Question: I was doing some work today when I noticed something strange in one of my MongoDB documents:

Is it normal for Mongo to spell words within an ObjectID or is this indicative that there's an issue with the randomization that generates the '_id' field?
I'm going to keep an eye on this, but if anyone has any info on whether this should be concerning or not thanks in advance for any help.
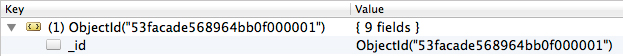
Answer: Well it's nothing but just a funny easter egg of no serious intention. Welcome to the 25th of august.
The pure chance here is that "53facade" just happens to correspond to epoch time as of:
"Mon, 25 Aug 2014 05:34:22 GMT".
Looking at the whole part of this:
> ObjectId is a 12-byte BSON type, constructed using:- - - -
So that opening 4-btye representation ( which is valid hex in all characters ) is derived from the current timestamp values when created, just happening to be '<PHONE>' when this happened.
Nothing more than a co-incidence and totally valid. As you can see though, it is the "rest" of the identifier that determines the "randomness" and indeed "unique" attributes of the ObjectId, as all ObjectId values created at this time would say the same for an interval of 1000 miliseconds.
No error or weakness here, just an amusing point in the day.